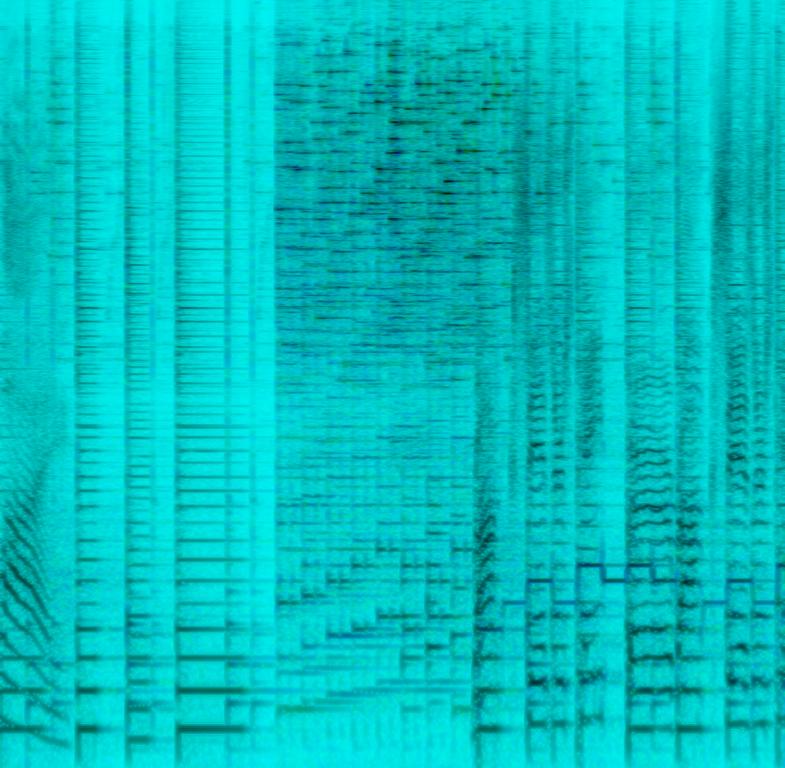
This song is an animated duo in a male and female volume. The tempo is slow with a Pisano harmony, synthesiser arrangement and a small hand percussion. The song is a lively, simple, expressive,animated, rhythmic and informational children’s song/ nursery rhyme .